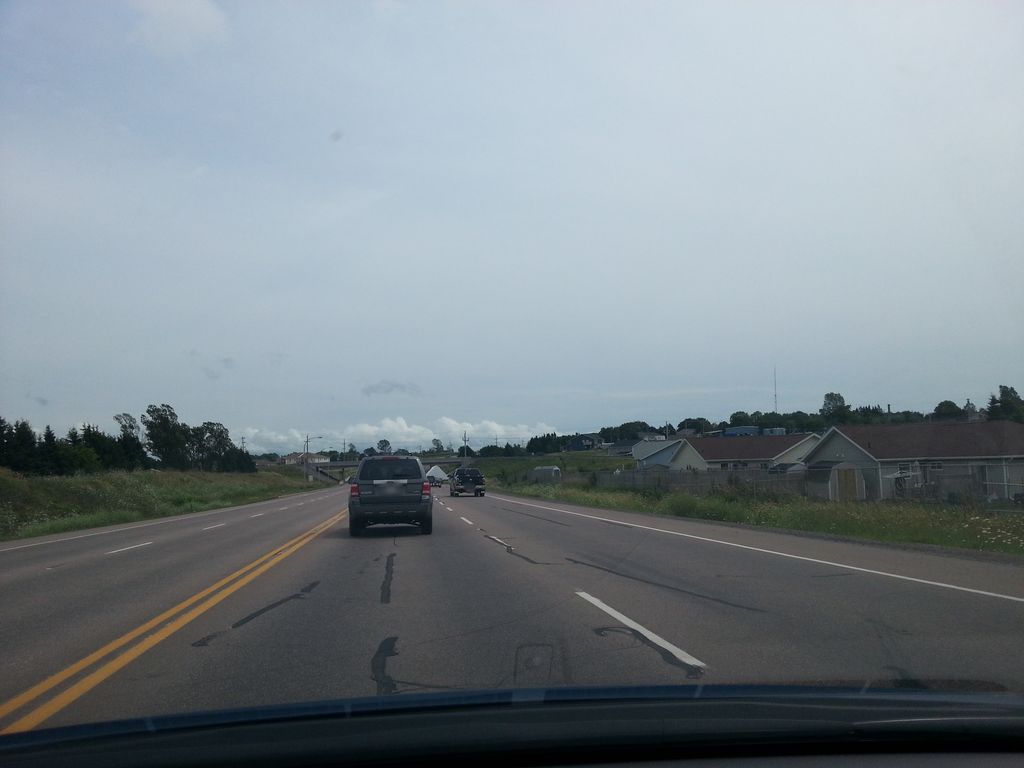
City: charlottetown